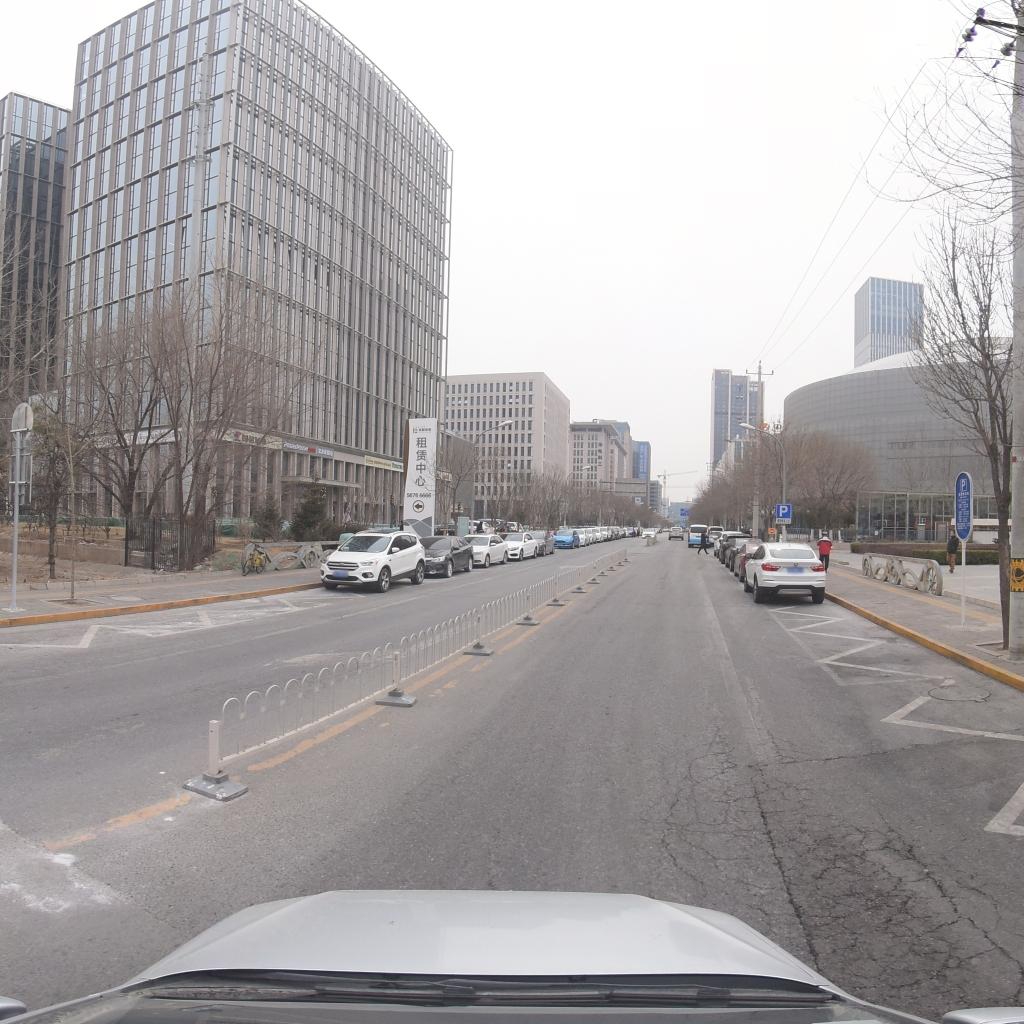
Region: Fengtai
Road damage annotations: alligator crack, manhole cover, transverse crack